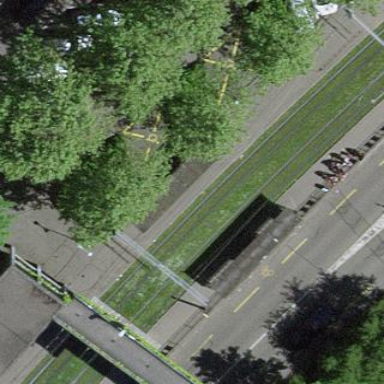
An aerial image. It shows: Platform for public transport with shelter. This platform is for trams and railways.